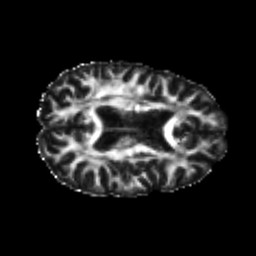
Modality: FA
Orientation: axial
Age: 24
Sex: female
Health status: healthy
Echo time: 0.074 s